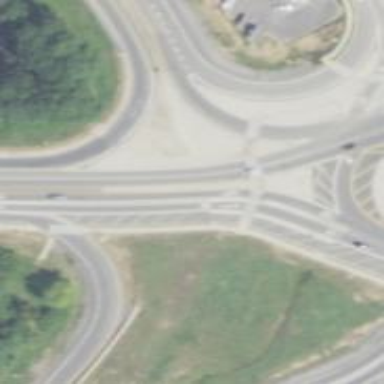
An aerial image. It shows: Traffic island located on footway.